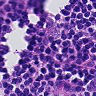
Metastatic tissue present: no